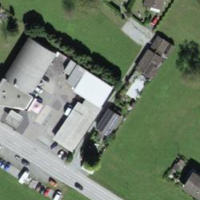
EUNIS habitat code: 24
Species observed at this site:
Aegopodium podagraria